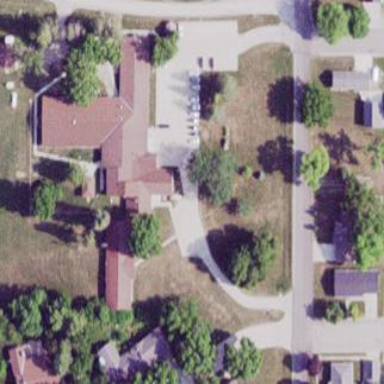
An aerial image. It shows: Nursing home.